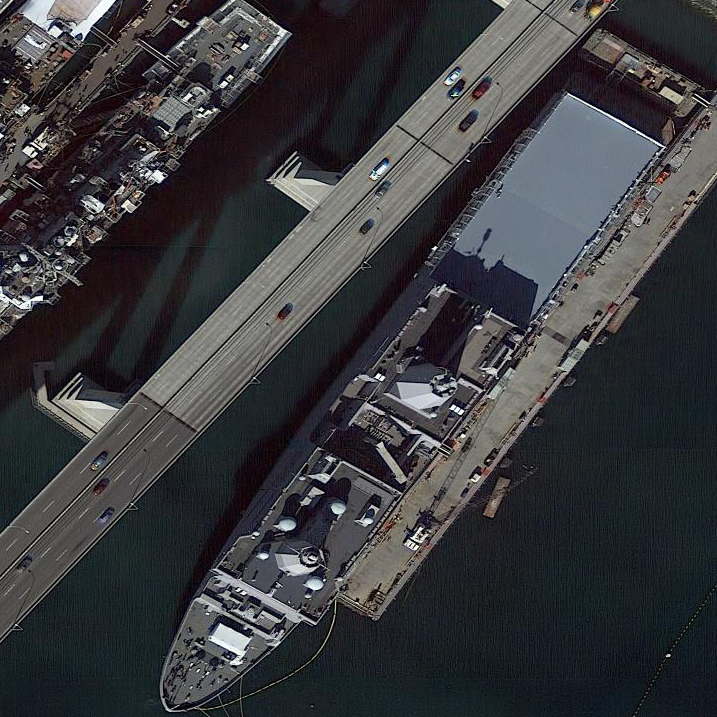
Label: combat